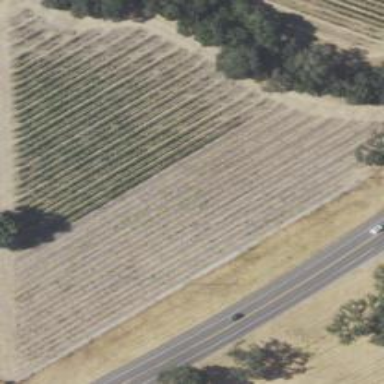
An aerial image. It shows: Vineyard with grape crops.